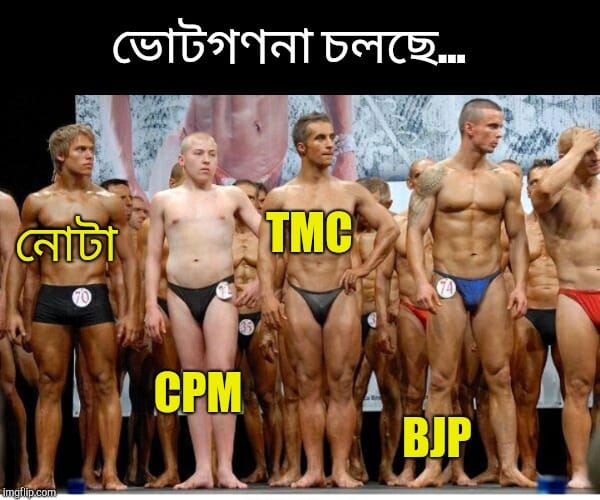
Text: ভোটগণনা চলছে, নোটা সিপিএম টিএমছি বিজেপি
Label: Hate
Hate category: Political
Targeted group: Organization